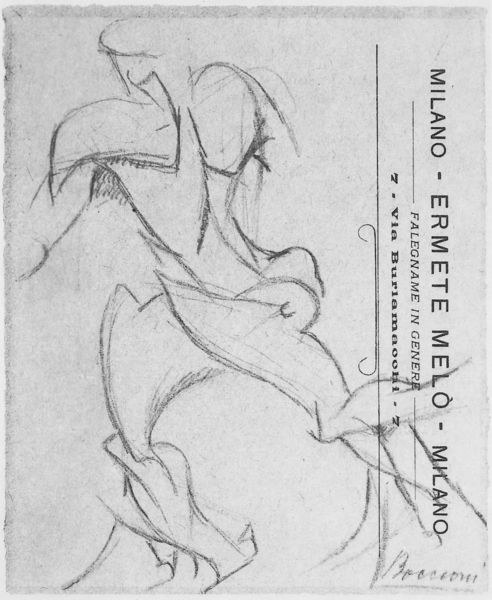
Titel: Skizze für “Einzigartige Formen der Kontinuität im Raum” (Forme uniche della continuitá nello spazio)
Künstler: Umberto Boccioni
Institution: New York, Museum of Modern Art
Schlagwörter: akt, körper, mann, nackt, weiß, kubismus, bewegung, rücken, schwarz, skizze, zeichnung, arme, signatur, gehen, haare, schulter, schultern, beine, schnell, hintern, studie, abstrakt, modern, nacken, muskeln, oberschenkel, wade, striche, kohle, nakt, schwarzweiß, rennen, bleistift, schreiten, sketch, briefpapier, adresse, signature, pencil, nacke, stricke, milano, achselhaare, o, po, card, doodle, ermete, melo, meiland